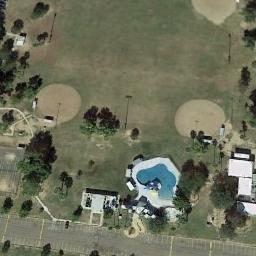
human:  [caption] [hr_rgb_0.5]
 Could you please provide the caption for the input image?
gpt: There are two baseball diamonds and a swimming pool on the open place by the road .

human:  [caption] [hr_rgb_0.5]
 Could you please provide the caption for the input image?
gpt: There is a trail leading to this baseball field .

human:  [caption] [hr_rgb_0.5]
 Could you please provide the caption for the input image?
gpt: There are three baseball diamonds in the grass surrounded by the houses and parking lot .

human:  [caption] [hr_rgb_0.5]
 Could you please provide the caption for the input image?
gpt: One road is next to three baseball diamonds .

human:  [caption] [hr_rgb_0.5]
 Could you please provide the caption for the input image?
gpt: Three baseball diamonds next to a parking lot while a pool and some buildings beside .